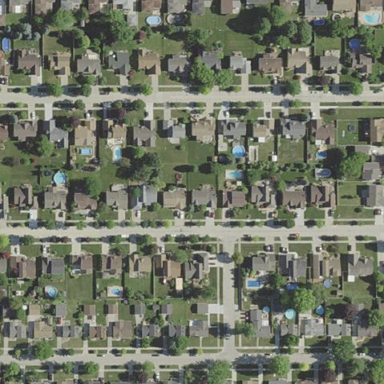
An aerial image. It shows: Residential area composed of single-family homes.